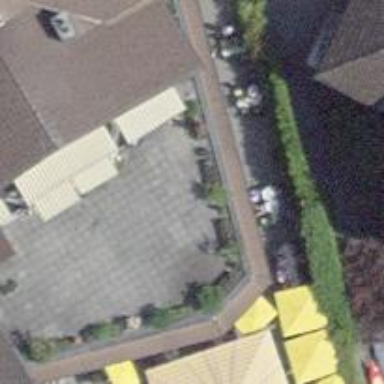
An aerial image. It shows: Café.